Field crop: tomato
Growth stage: 1
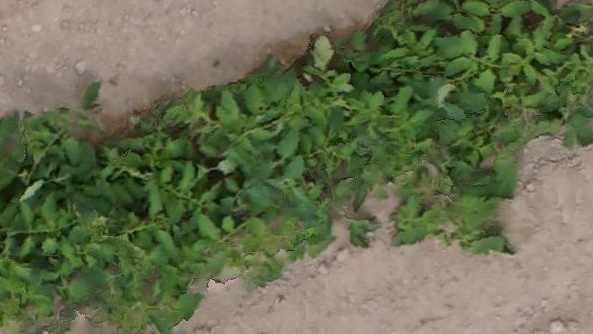
Species: tomato